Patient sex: F
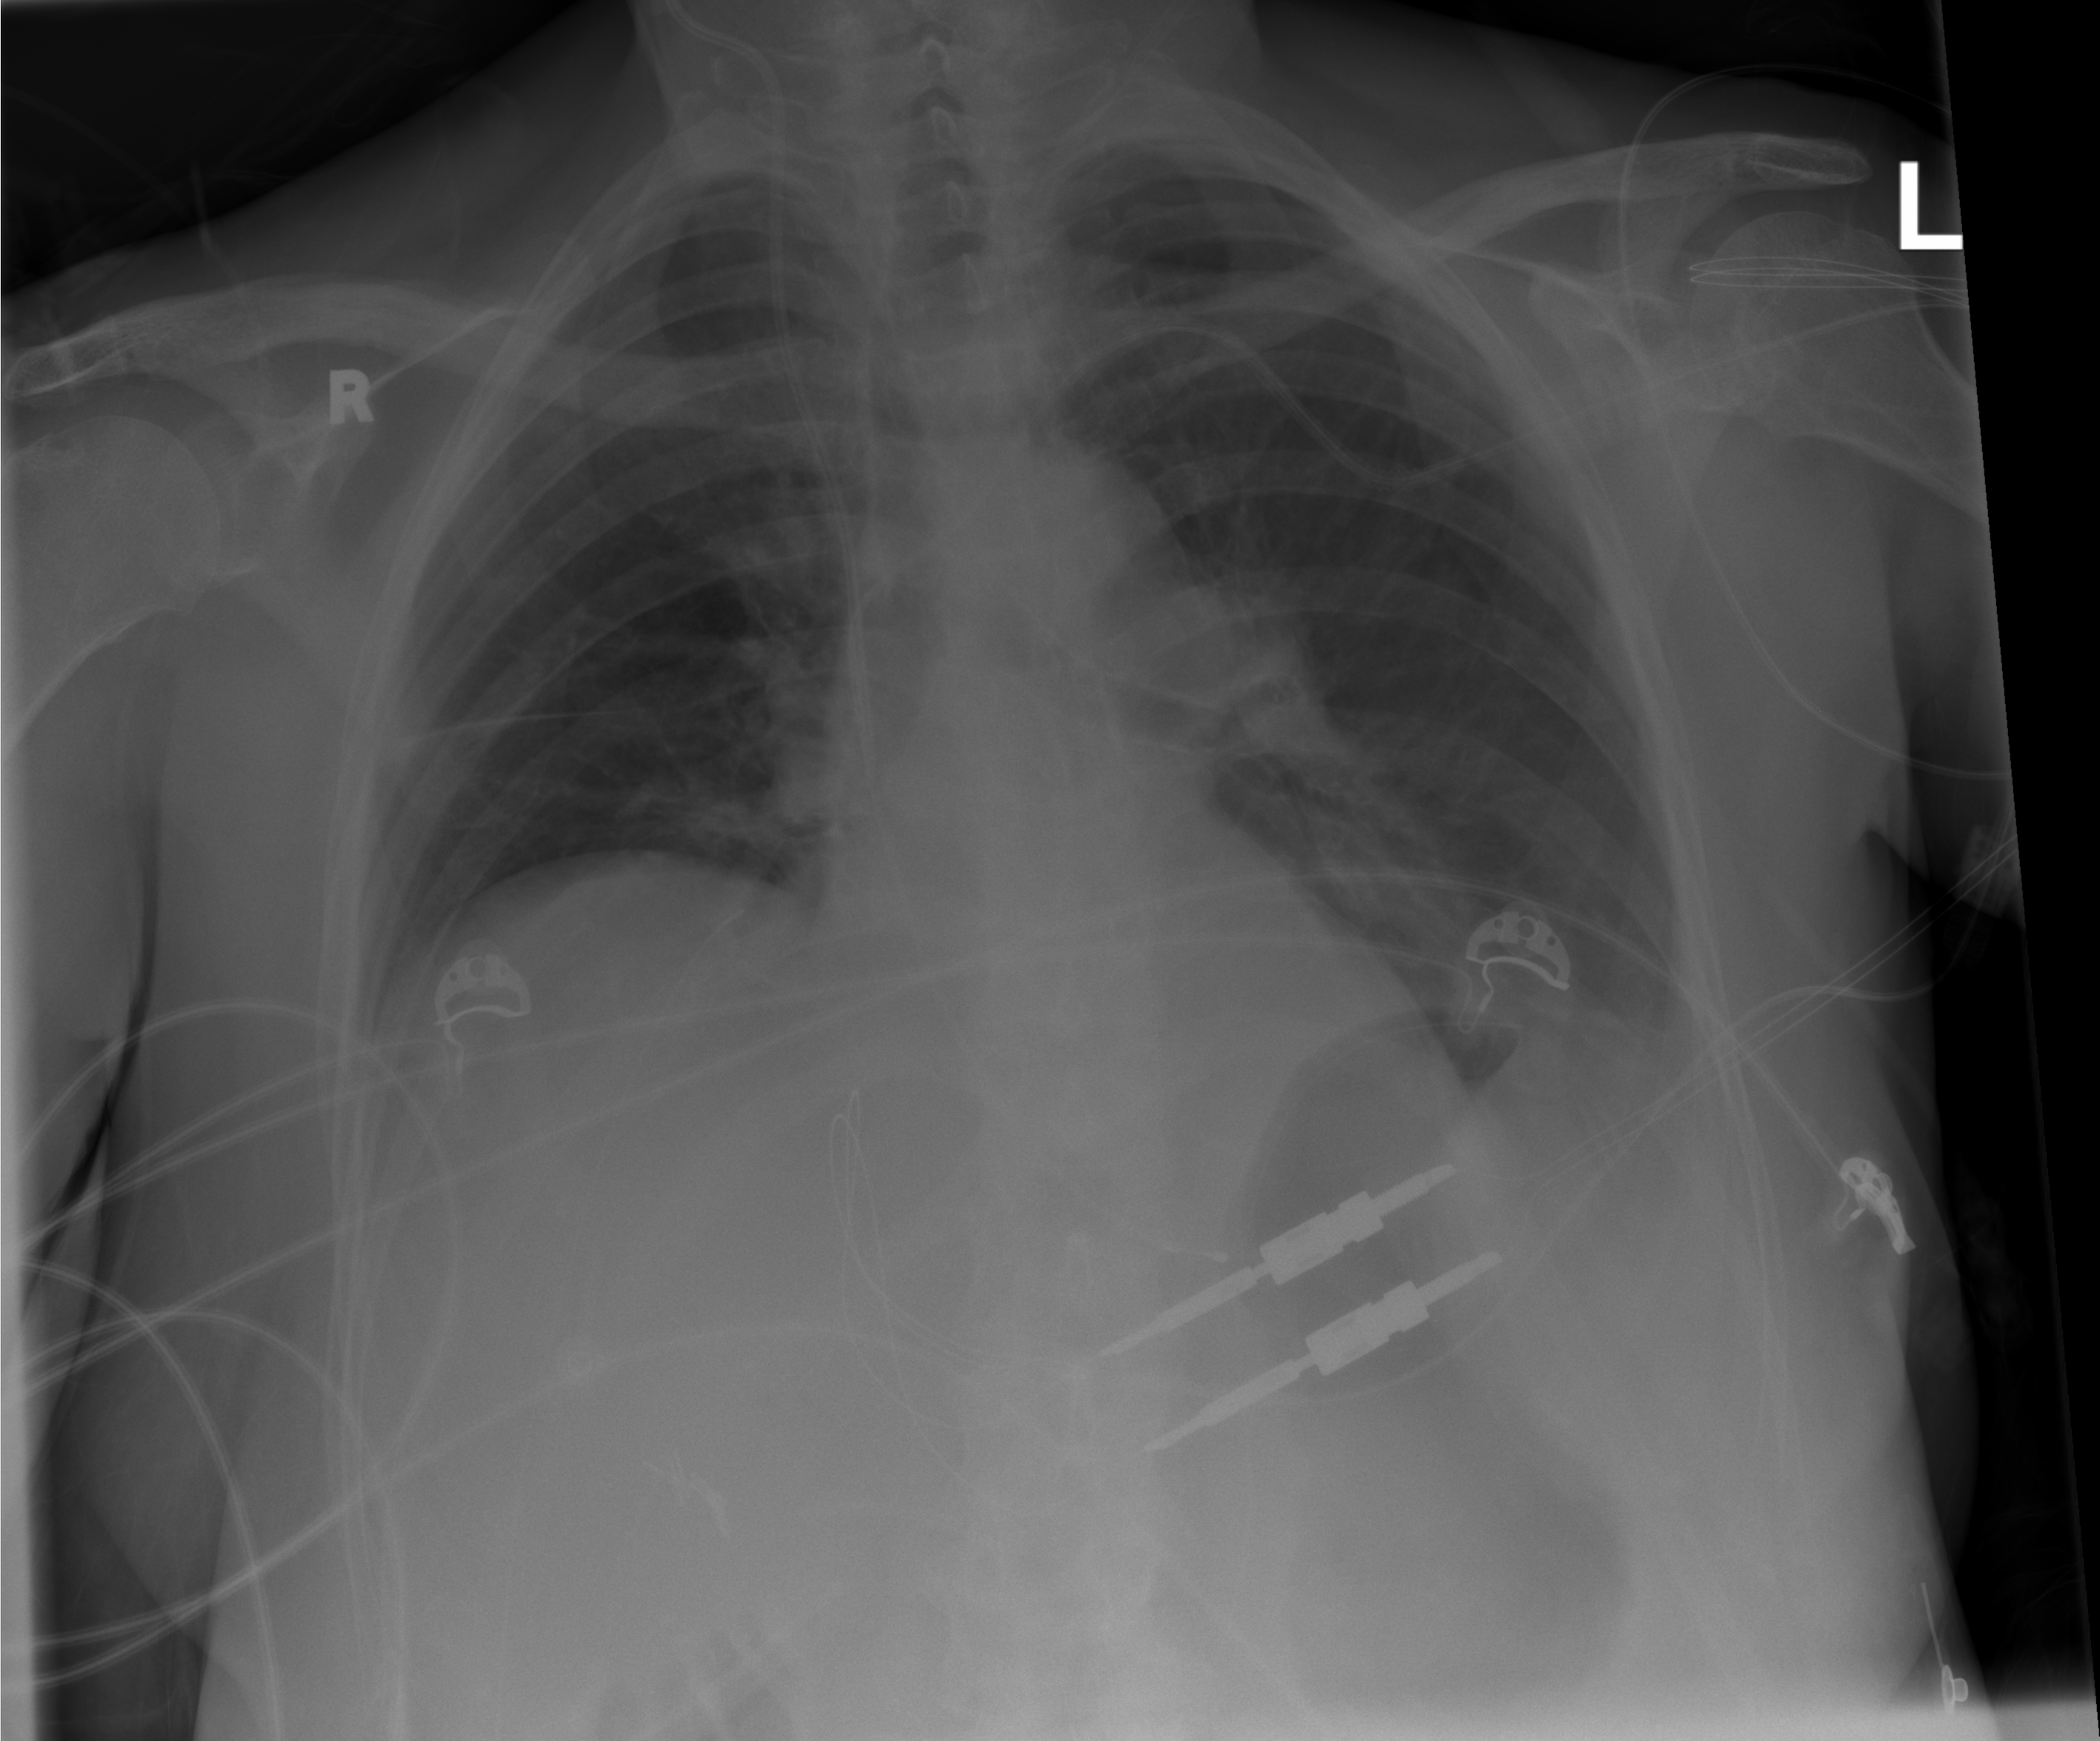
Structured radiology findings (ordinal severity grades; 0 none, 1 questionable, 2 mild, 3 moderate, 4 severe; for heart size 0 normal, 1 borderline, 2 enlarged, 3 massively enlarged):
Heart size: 1
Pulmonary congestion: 0
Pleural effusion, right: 0
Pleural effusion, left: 2
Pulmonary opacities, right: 0
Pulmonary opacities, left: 0
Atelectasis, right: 0
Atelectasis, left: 2